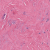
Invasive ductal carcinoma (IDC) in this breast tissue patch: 0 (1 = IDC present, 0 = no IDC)